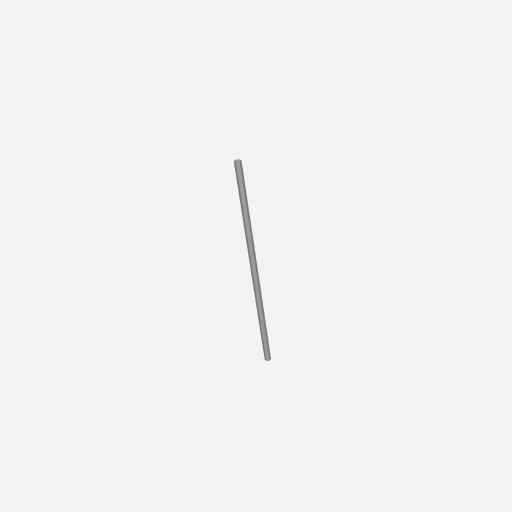
Part: Standoff8RID264